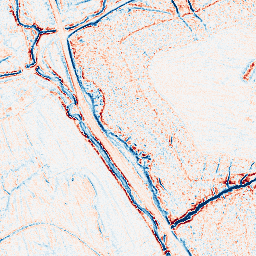
Category: edge_preserving
Decomposition family: anisotropic_diffusion
Decomposition parameters: iterations: 5
kappa: 50
gamma: 0.2
Upsampling method: quintic
Upsampling parameters: scale: 4
Upsampling scale: 4